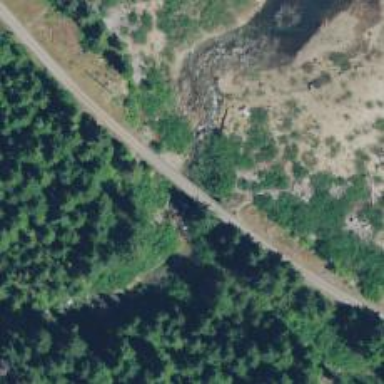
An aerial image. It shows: Abandoned railway bridge converted into cycleway. The cycleway is designated as nordic skiing track for classic and skating styles. The railway=abandoned note indicates it has been repurposed into rail-trail.